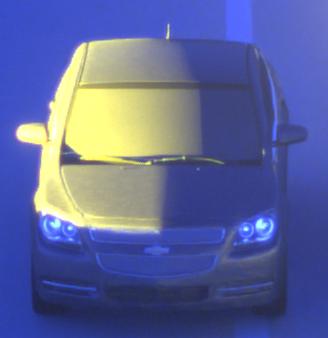
Make: Chevrolet
Model: Malibu 2.4
Detailed model: Malibu
Model produced from: 2012/07
Model produced until: 2014/08
Doors: 4
Color: gray
Road condition: dry road
Daytime: sunrise or sunset
Contrast: high contrast